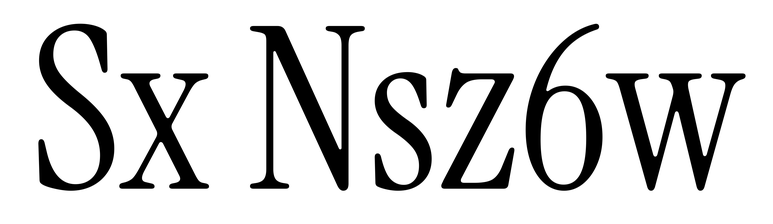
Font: InstrumentSerif-Regular